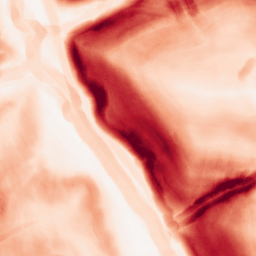
Category: morphological
Decomposition family: morphological_gradient
Decomposition parameters: size: 7
shape: disk
Upsampling method: bicubic_3x
Upsampling parameters: scale: 3
Upsampling scale: 3